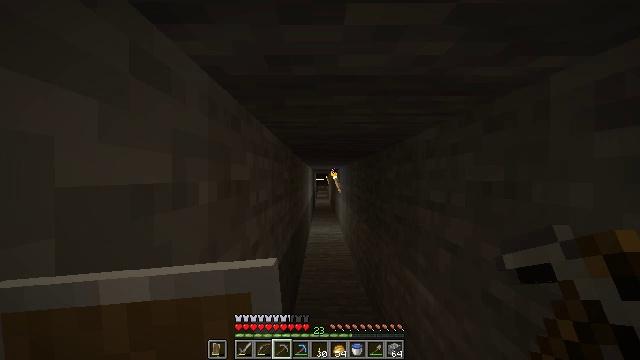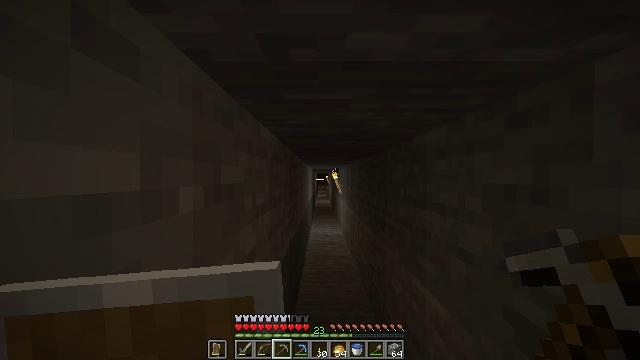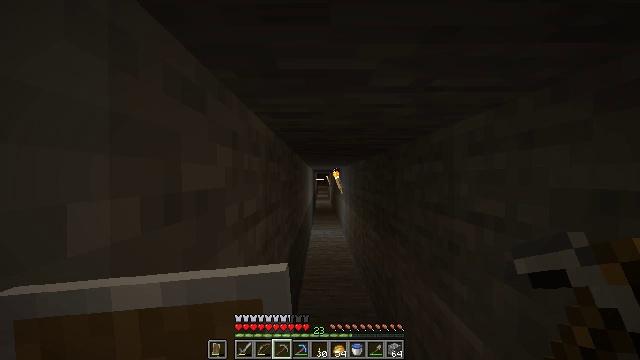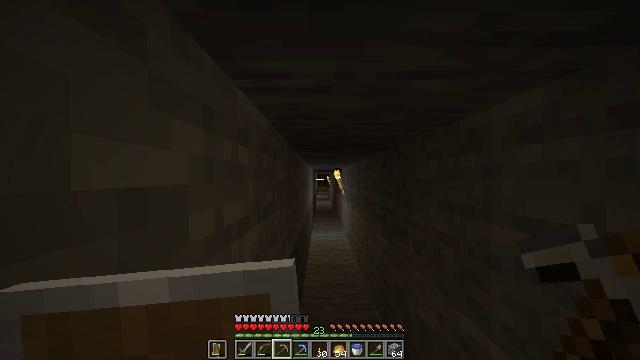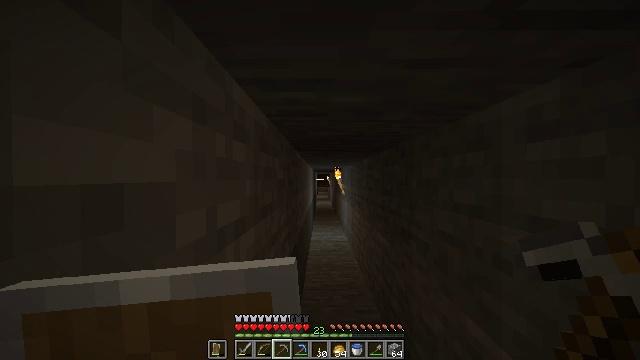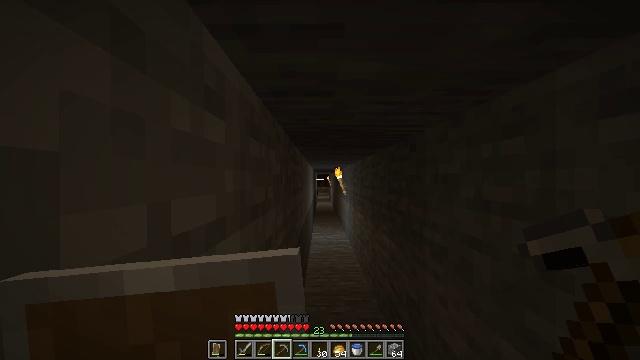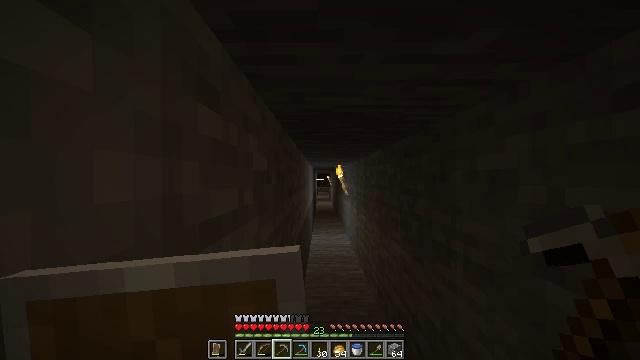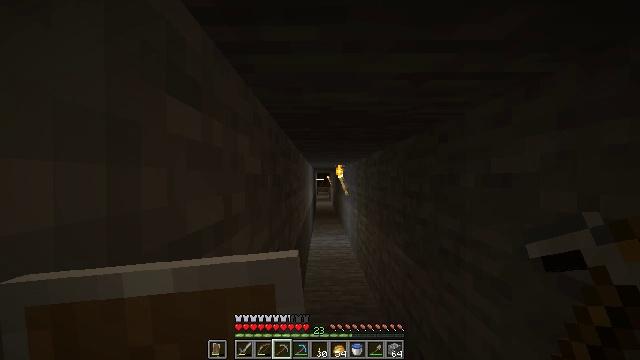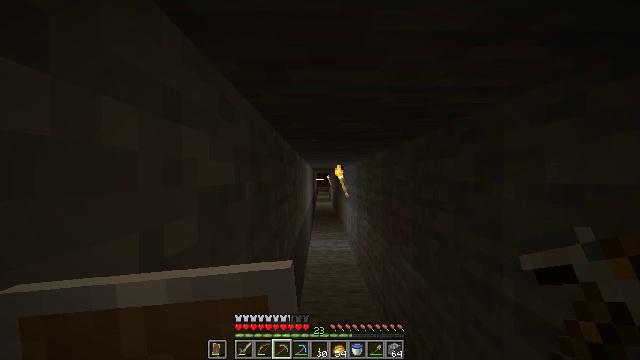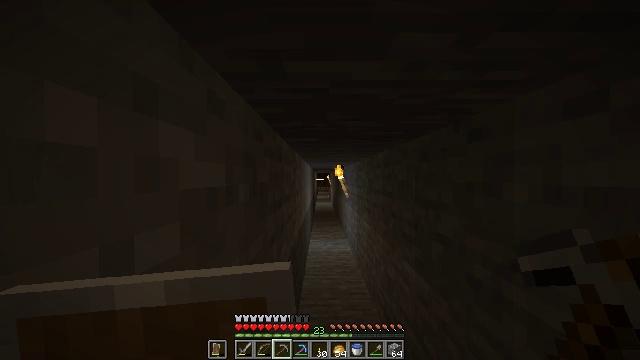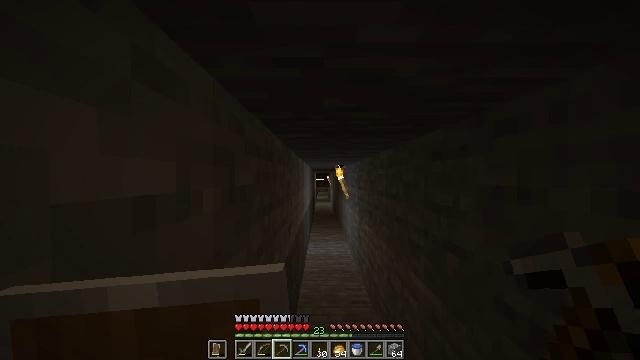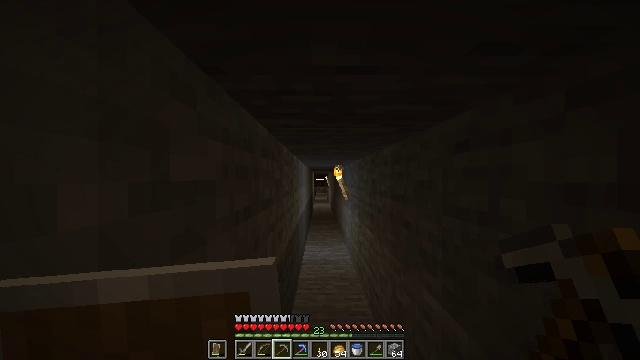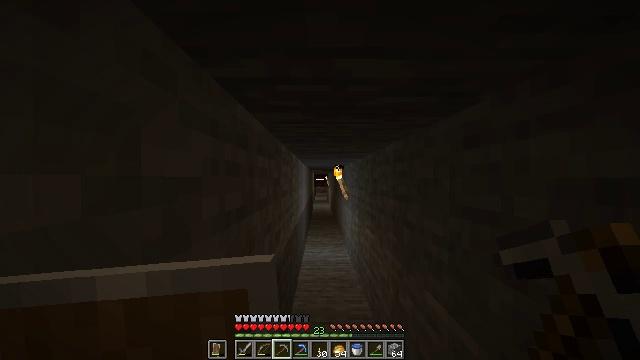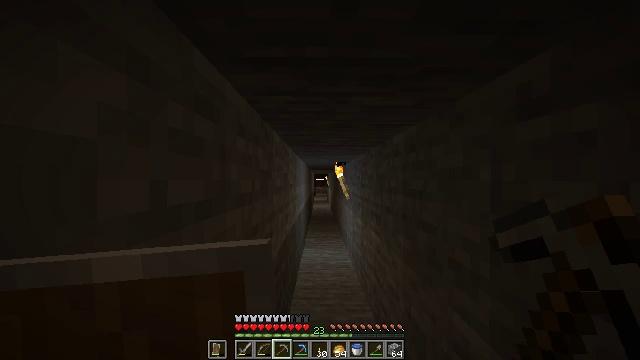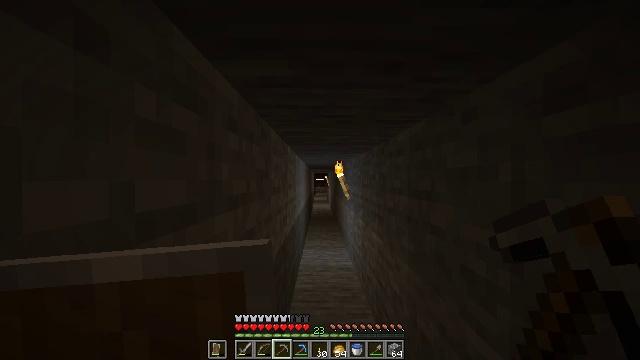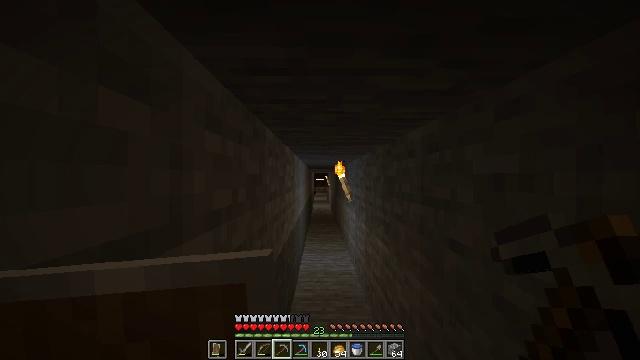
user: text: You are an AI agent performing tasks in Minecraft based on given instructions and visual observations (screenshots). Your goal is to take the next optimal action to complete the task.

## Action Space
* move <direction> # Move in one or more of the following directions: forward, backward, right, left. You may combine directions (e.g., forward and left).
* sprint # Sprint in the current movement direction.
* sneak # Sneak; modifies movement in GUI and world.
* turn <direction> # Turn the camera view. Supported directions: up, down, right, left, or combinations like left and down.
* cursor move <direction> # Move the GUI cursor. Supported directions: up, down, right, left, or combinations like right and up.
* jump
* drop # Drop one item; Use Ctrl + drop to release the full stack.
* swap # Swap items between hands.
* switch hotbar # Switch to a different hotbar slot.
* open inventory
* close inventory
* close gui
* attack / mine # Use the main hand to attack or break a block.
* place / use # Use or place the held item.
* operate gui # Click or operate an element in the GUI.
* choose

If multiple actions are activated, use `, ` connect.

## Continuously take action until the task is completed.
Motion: motion action
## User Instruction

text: Attack the dark oak trapdoor to remove it.
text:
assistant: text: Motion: move forward
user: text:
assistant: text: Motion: move forward
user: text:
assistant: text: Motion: move forward
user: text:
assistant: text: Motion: move forward
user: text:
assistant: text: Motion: move forward
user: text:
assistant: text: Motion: move forward
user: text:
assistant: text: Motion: move forward
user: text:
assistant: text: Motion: move forward
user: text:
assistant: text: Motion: move forward
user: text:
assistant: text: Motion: move forward
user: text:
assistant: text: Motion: move forward
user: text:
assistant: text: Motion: move forward
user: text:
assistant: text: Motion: move forward
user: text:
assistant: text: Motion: move forward
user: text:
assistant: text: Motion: move forward
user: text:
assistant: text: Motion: move forward
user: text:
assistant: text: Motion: move forward
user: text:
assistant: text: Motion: move forward
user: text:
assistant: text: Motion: move forward
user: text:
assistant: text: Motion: move forward
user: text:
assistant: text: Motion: move forward
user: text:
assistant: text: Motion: move forward
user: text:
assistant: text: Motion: move forward
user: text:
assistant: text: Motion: move forward
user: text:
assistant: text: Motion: move forward
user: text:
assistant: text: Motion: move forward
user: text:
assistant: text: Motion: move forward
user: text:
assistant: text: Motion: move forward
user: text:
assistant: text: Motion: move forward
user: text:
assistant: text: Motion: move forward